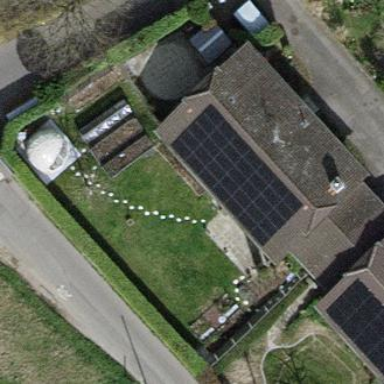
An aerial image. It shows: Garden enclosed by fence.